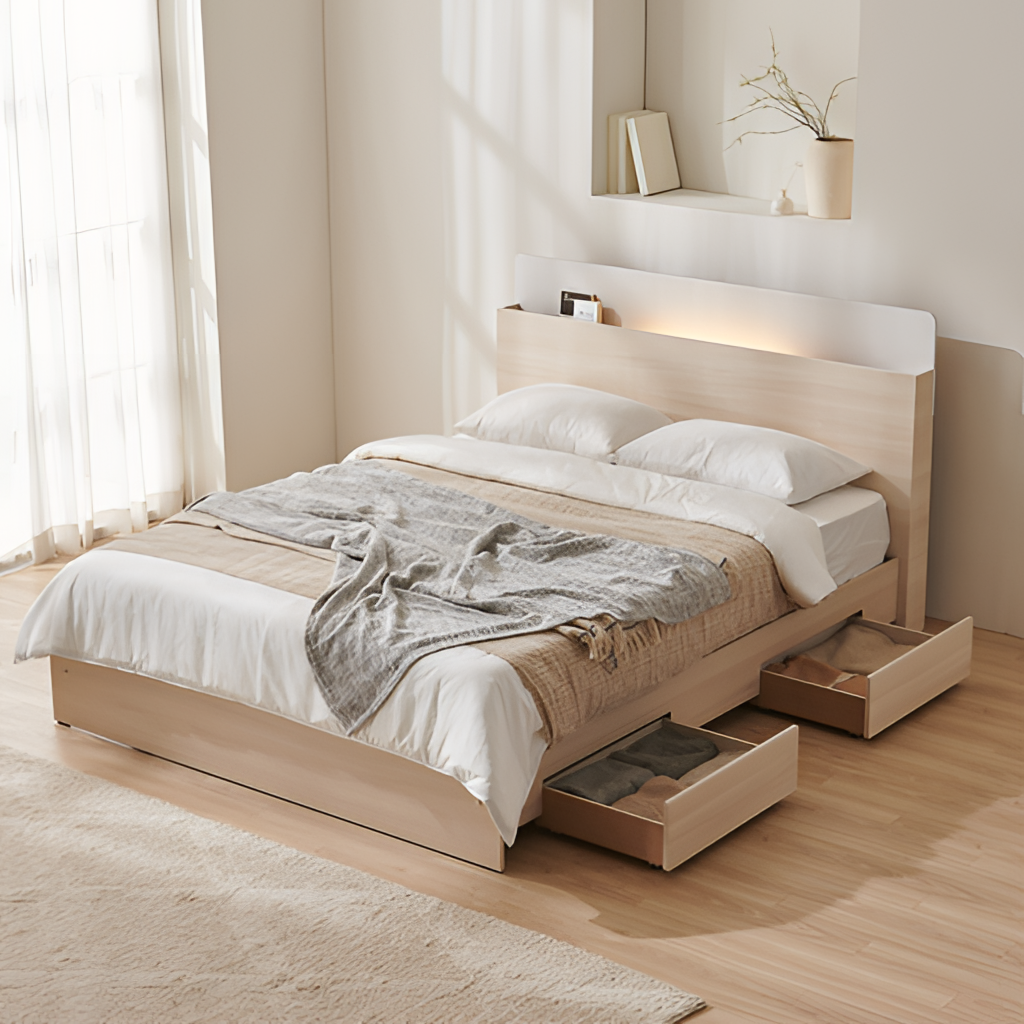
wood backlit headboard bed, bedroom, modern, cream paint wallpaper, with solid pattern, wood flooring, with plank pattern